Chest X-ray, PA view. Patient: 41 years old, sex F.
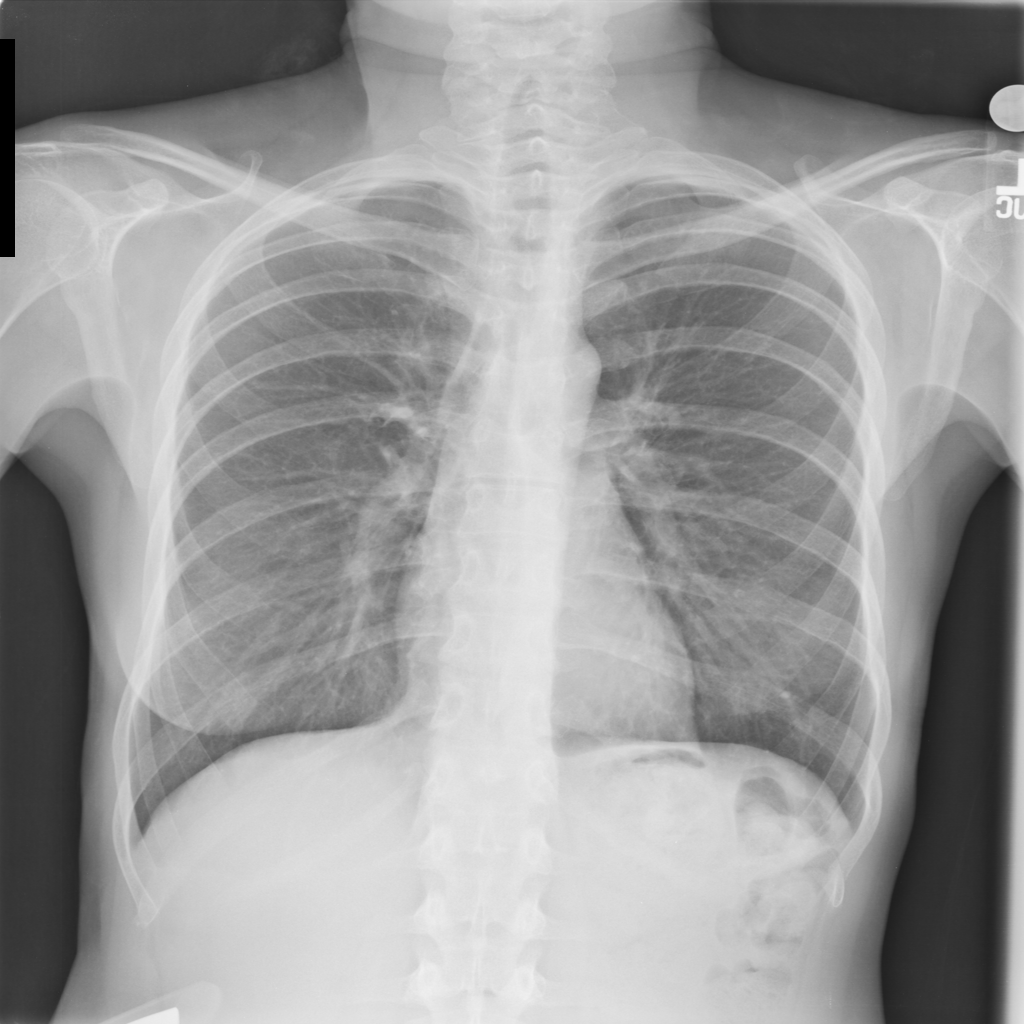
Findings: No Finding